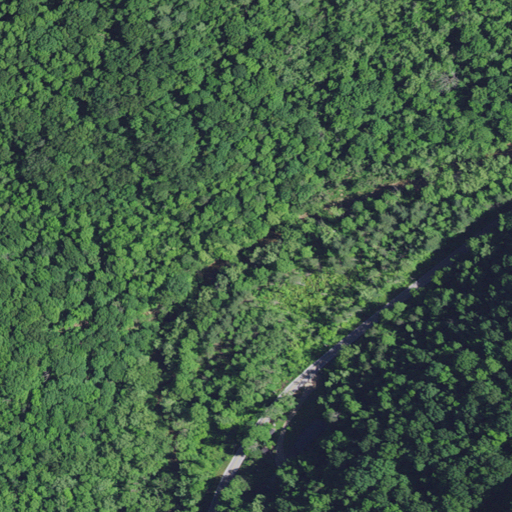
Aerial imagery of valley in Kentucky named Lower DeZarn Hollow containing deciduous forest, mixed forest, open development, and low intensity development